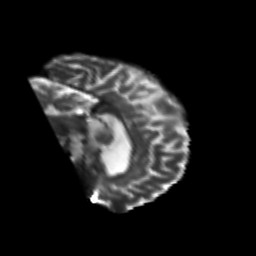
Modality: T2w
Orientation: sagittal
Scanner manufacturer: siemens
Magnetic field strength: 3 T
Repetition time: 6.8 s
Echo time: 0.093 s